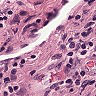
Metastatic tissue present: yes